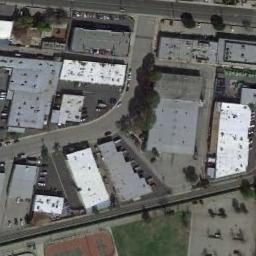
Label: industrial_area